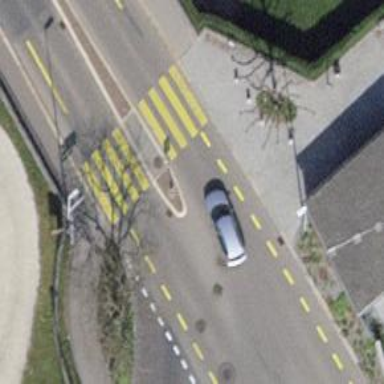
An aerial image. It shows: Kerb serving as barrier.